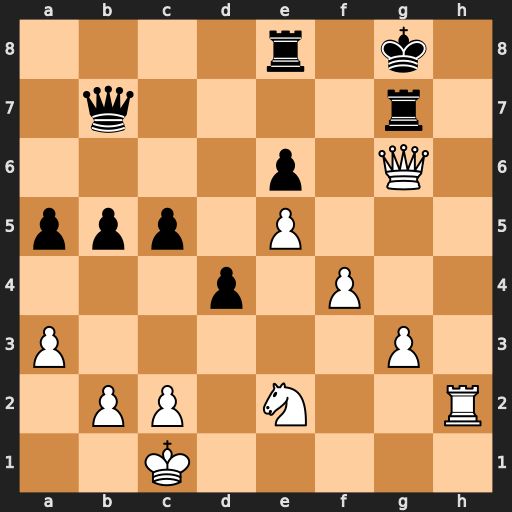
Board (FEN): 4r1k1/1q4r1/4p1Q1/ppp1P3/3p1P2/P5P1/1PP1N2R/2K5
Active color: w
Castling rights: -
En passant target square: -
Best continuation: Qxe8#